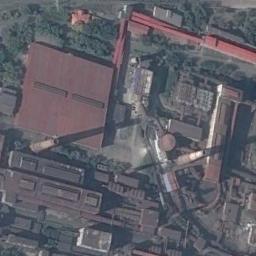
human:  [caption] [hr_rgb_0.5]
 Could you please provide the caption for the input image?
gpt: There are many buildings next to the thermal power station .

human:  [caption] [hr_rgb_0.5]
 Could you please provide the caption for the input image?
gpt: There are two identical thermal power stations in the middle of the lawn .

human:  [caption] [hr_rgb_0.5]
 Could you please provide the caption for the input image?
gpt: The thermal power station is next to some buildings and trees .

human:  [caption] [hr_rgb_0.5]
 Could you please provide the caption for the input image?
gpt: Plant and machinery in thermal power station with two chimneys .

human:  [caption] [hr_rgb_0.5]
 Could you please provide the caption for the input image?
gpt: There are many brown buildings and some green trees on the thermal power station .